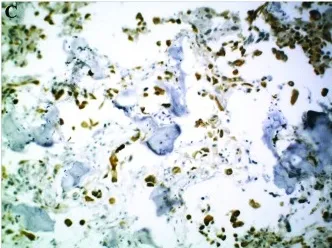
Postoperative immunological pathology findings confirmed the lesion to be non-small cell lung cancer (adenocarcinoma). Cytokeratin (CK) 88-positive.
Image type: pathology (immunostaining)